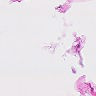
Metastatic tissue present: no